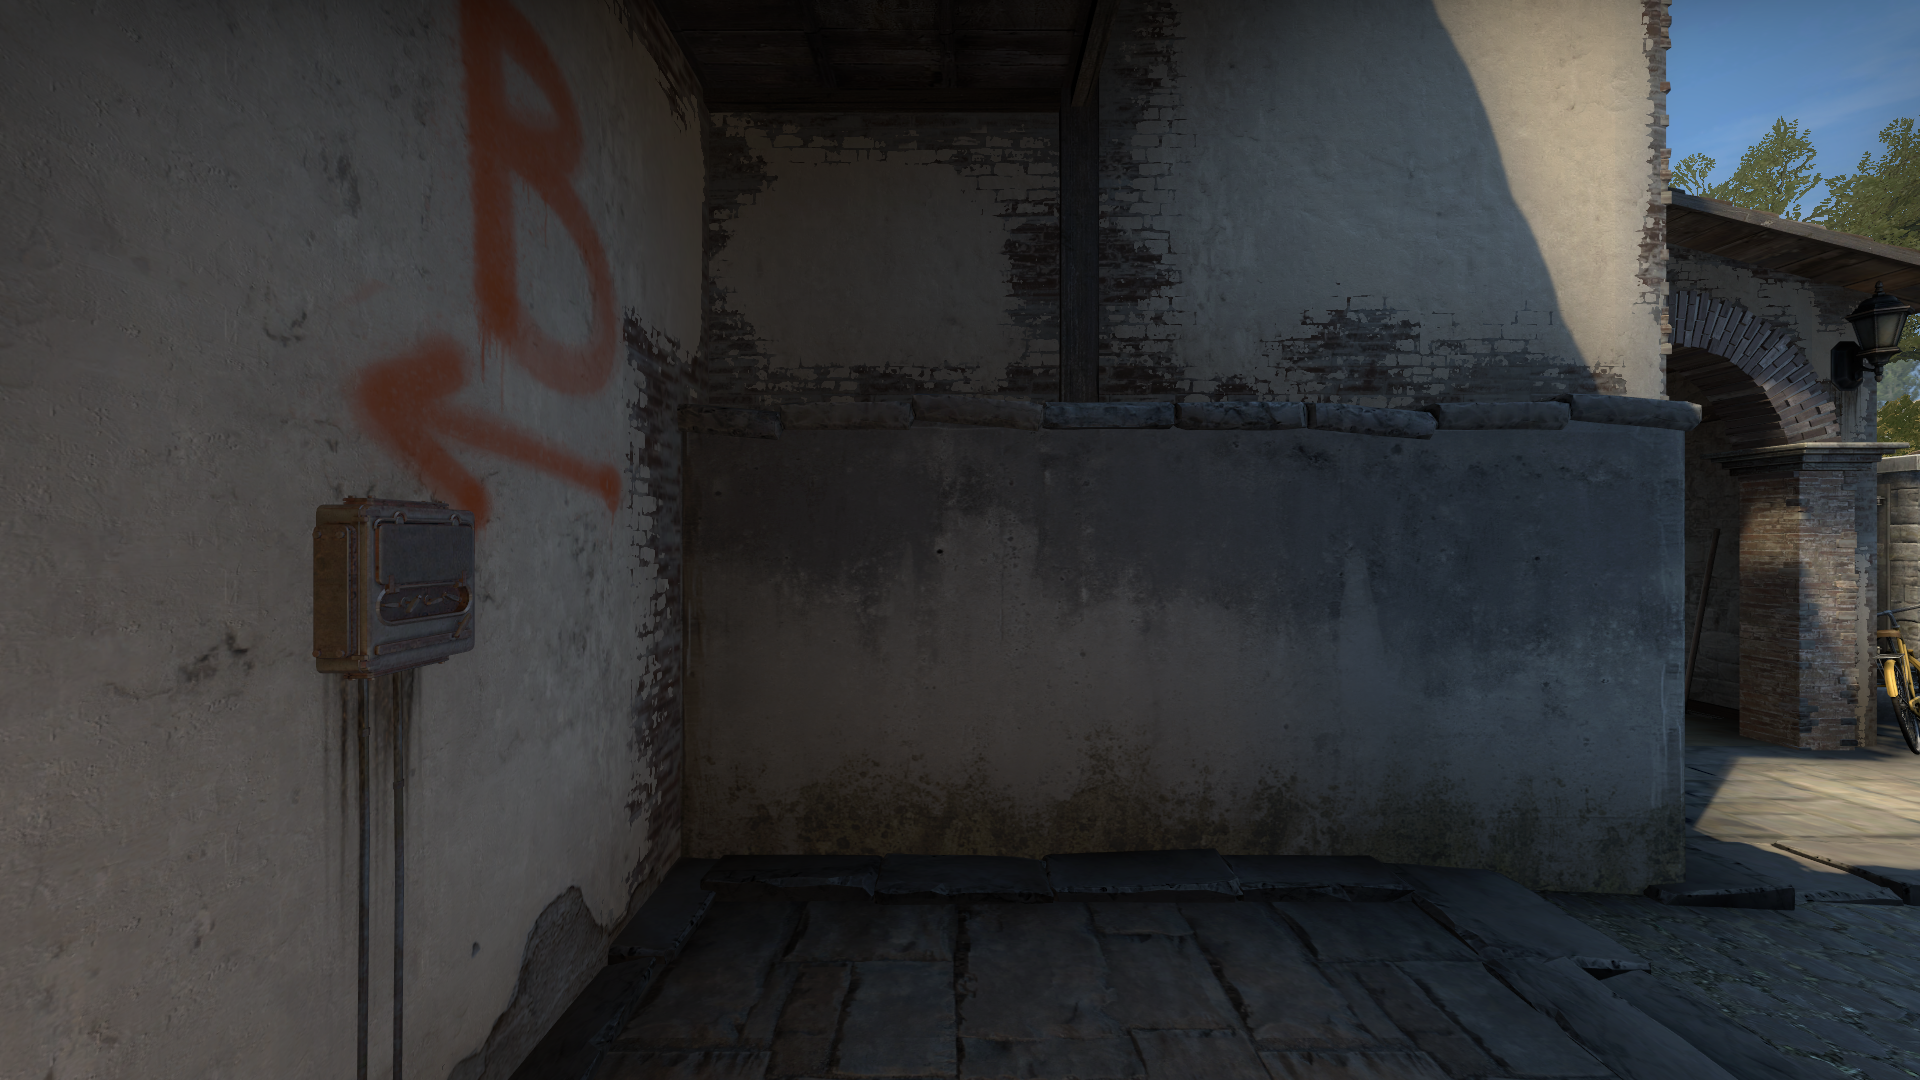
Map: de_inferno